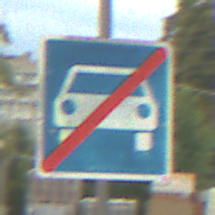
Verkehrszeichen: EndeKraftfahrstrasse
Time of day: MorningAfternoon
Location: Outdoor (Suburban)
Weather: PartlyCloudy
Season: NotSpecified
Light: Natural